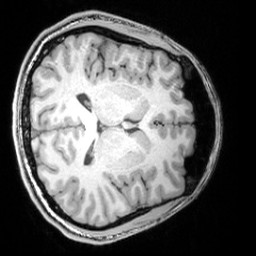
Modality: T1w
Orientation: axial
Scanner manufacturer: siemens
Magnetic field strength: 3 T
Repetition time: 1.81 s
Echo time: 0.00345 s